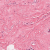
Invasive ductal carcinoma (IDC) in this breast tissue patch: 0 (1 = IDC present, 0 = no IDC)